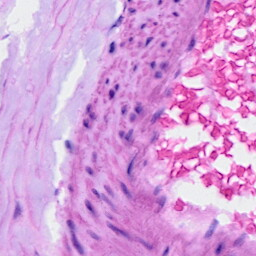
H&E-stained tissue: Ovarian